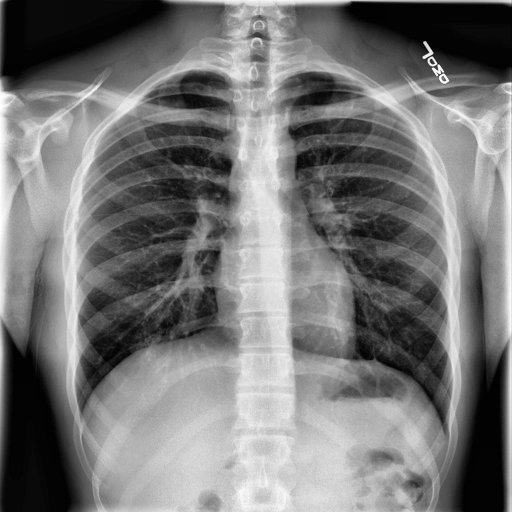
Finding: NORMAL